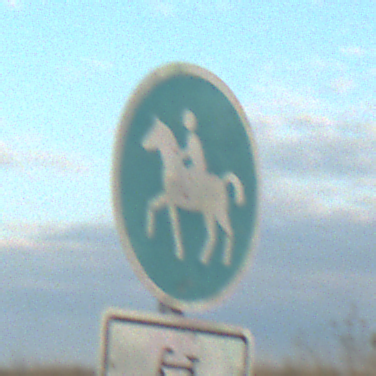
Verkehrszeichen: Reitweg
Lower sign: EinspurigeFahrzeugeFrei1
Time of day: SunriseSunset
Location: Outdoor (RoadRail)
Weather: PartlyCloudy
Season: NotSpecified
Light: Natural